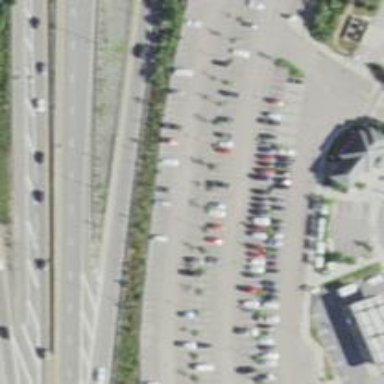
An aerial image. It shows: Parking area with shelter designated for park and ride bus services.